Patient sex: M
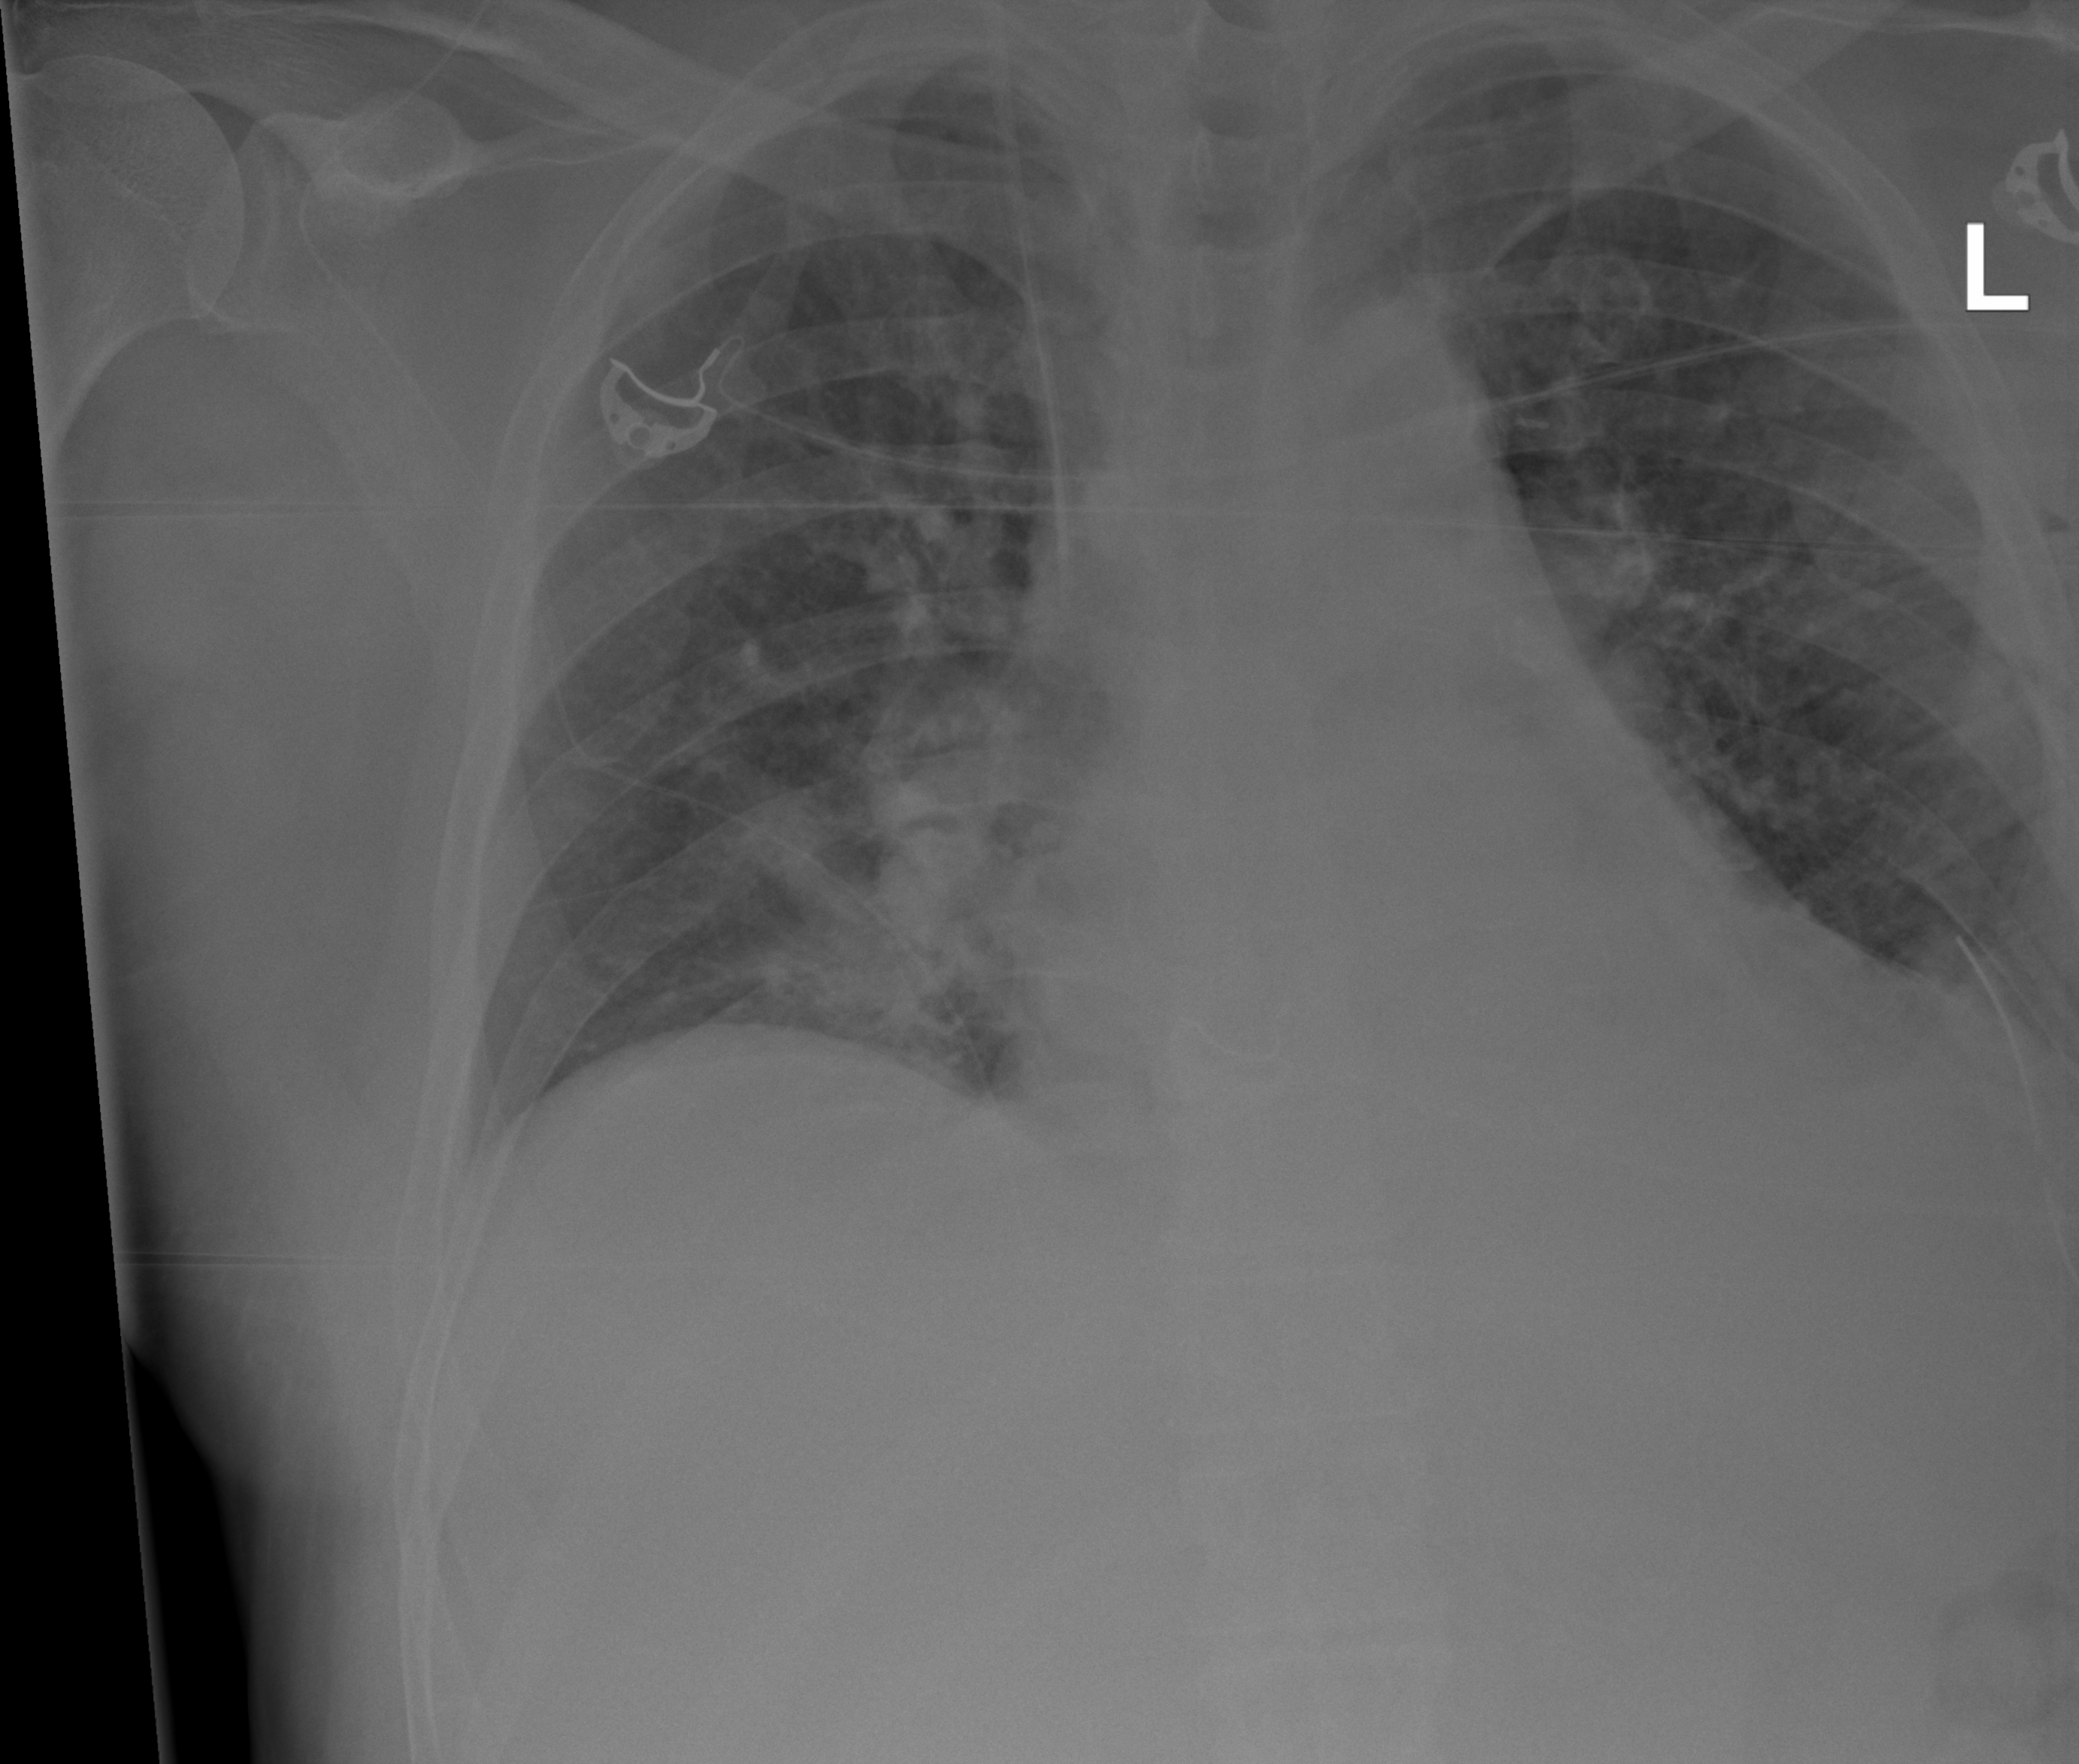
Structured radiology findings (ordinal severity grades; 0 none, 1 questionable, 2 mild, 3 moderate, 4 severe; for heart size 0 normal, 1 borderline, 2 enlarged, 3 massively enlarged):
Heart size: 1
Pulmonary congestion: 2
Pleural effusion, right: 0
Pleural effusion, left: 0
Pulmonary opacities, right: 2
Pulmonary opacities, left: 0
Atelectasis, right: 2
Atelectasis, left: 2